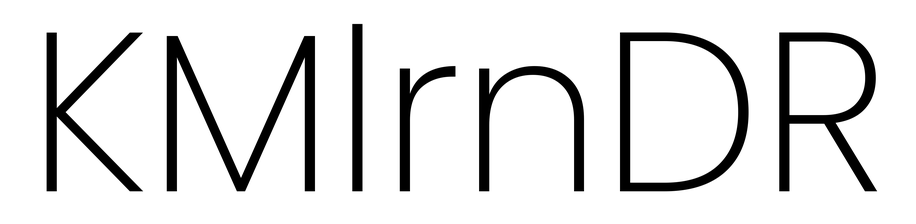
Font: Poppins-ExtraLight